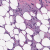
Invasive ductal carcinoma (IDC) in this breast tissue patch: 0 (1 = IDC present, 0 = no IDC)